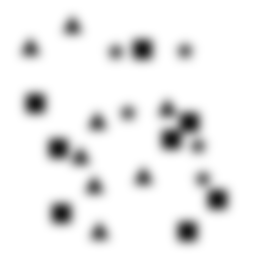
Squares: 8
Triangles: 8
Stars: 5
Total shapes: 21